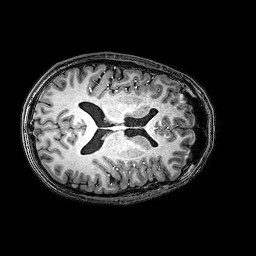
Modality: T1w
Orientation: axial
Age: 26
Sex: male
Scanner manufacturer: philips
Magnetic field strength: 3 T
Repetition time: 0.009 s
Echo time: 0.0035 s